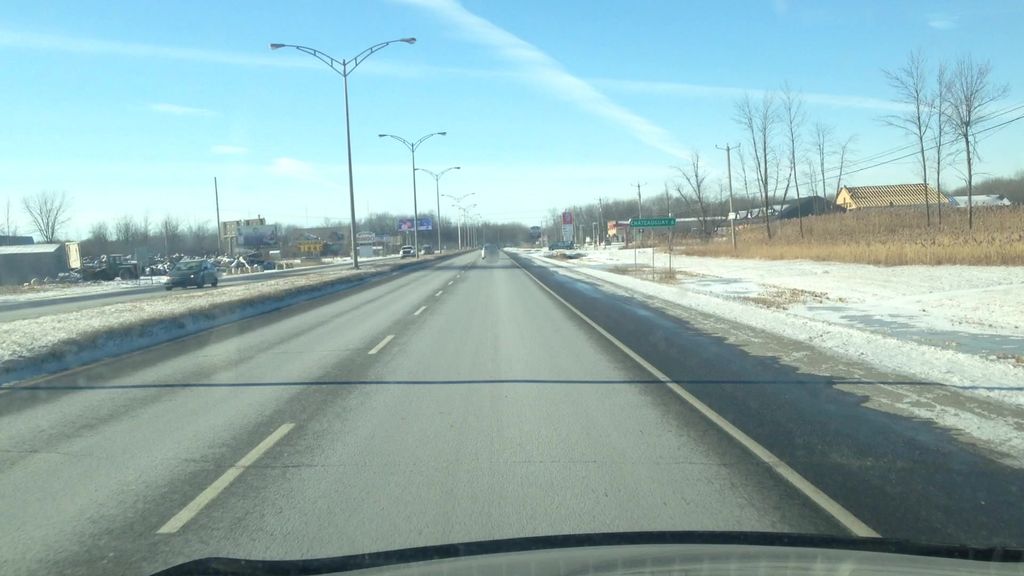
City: montreal